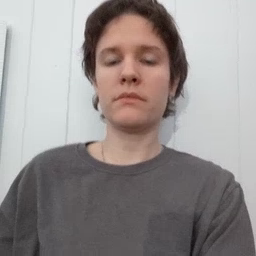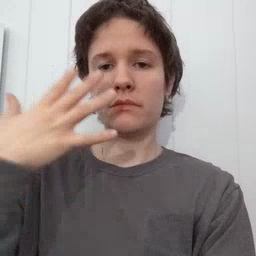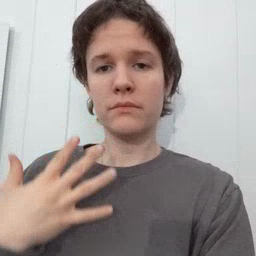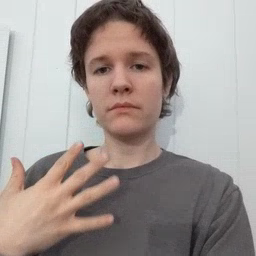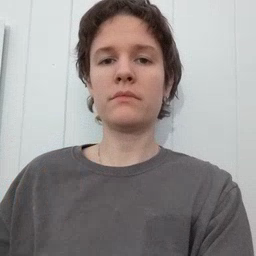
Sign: sad